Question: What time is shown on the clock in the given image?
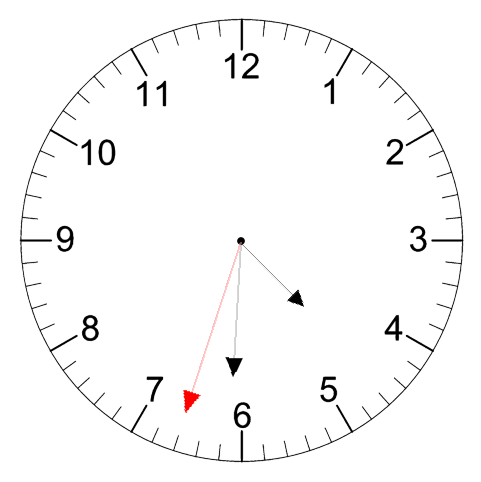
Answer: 04:30:33